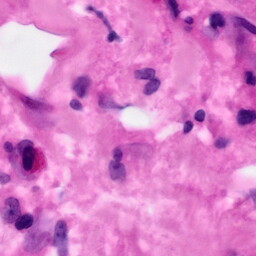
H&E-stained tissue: Pancreatic